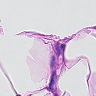
Metastatic tissue present: yes